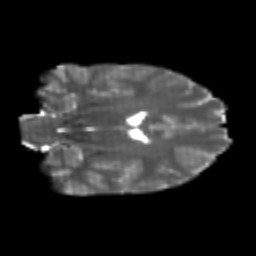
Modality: T2w
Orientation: coronal
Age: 21
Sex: male
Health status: healthy
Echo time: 0.074 s